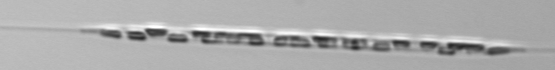
Label: Rhizosolenia